Question: I'm developing an iOS app and i have to insert an UIButton.
I want to customize this button and i'd like to have a button like this:

My code is this, but i'm not able to make rounded corners:
'''
_topImagesScrollViewButton = [UIButton buttonWithType:UIButtonTypeCustom];
_topImagesScrollViewButton.frame = CGRectMake(screenWidth/2-25, topBarHeight+paddHeight, 37 , 37);
_topImagesScrollViewButton.backgroundColor = [UIColor colorWithRed:red_middle green:green_middle blue:blue_middle alpha:alpha_middle];
[_topImagesScrollViewButton setTitle:@"Top" forState:UIControlStateNormal];
[_topImagesScrollViewButton setTitleColor:[UIColor colorWithRed:red_text green:green_text blue:blue_text alpha:alpha_text] forState:UIControlStateNormal];forState:UIControlStateNormal];
[_topImagesScrollViewButton addTarget:self action:@selector(topImagesScrollVieButtonTapped) forControlEvents:UIControlEventTouchUpInside];
'''
How can i do?
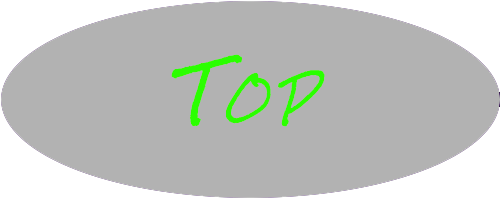
Answer: This is how to make UIView with rounded corners: <URL>
And what about text color... everything seems to be ok. Maybe it doesn't work because you set title color twice for the same state. And the second from the bottom string of your code is excess.